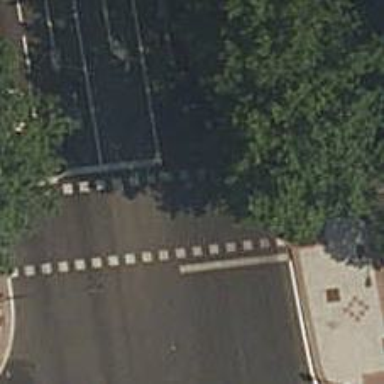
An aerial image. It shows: Crossing with traffic signals.